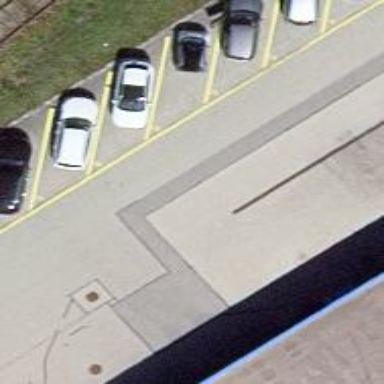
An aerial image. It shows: Parking aisle designated as service road.